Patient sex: F
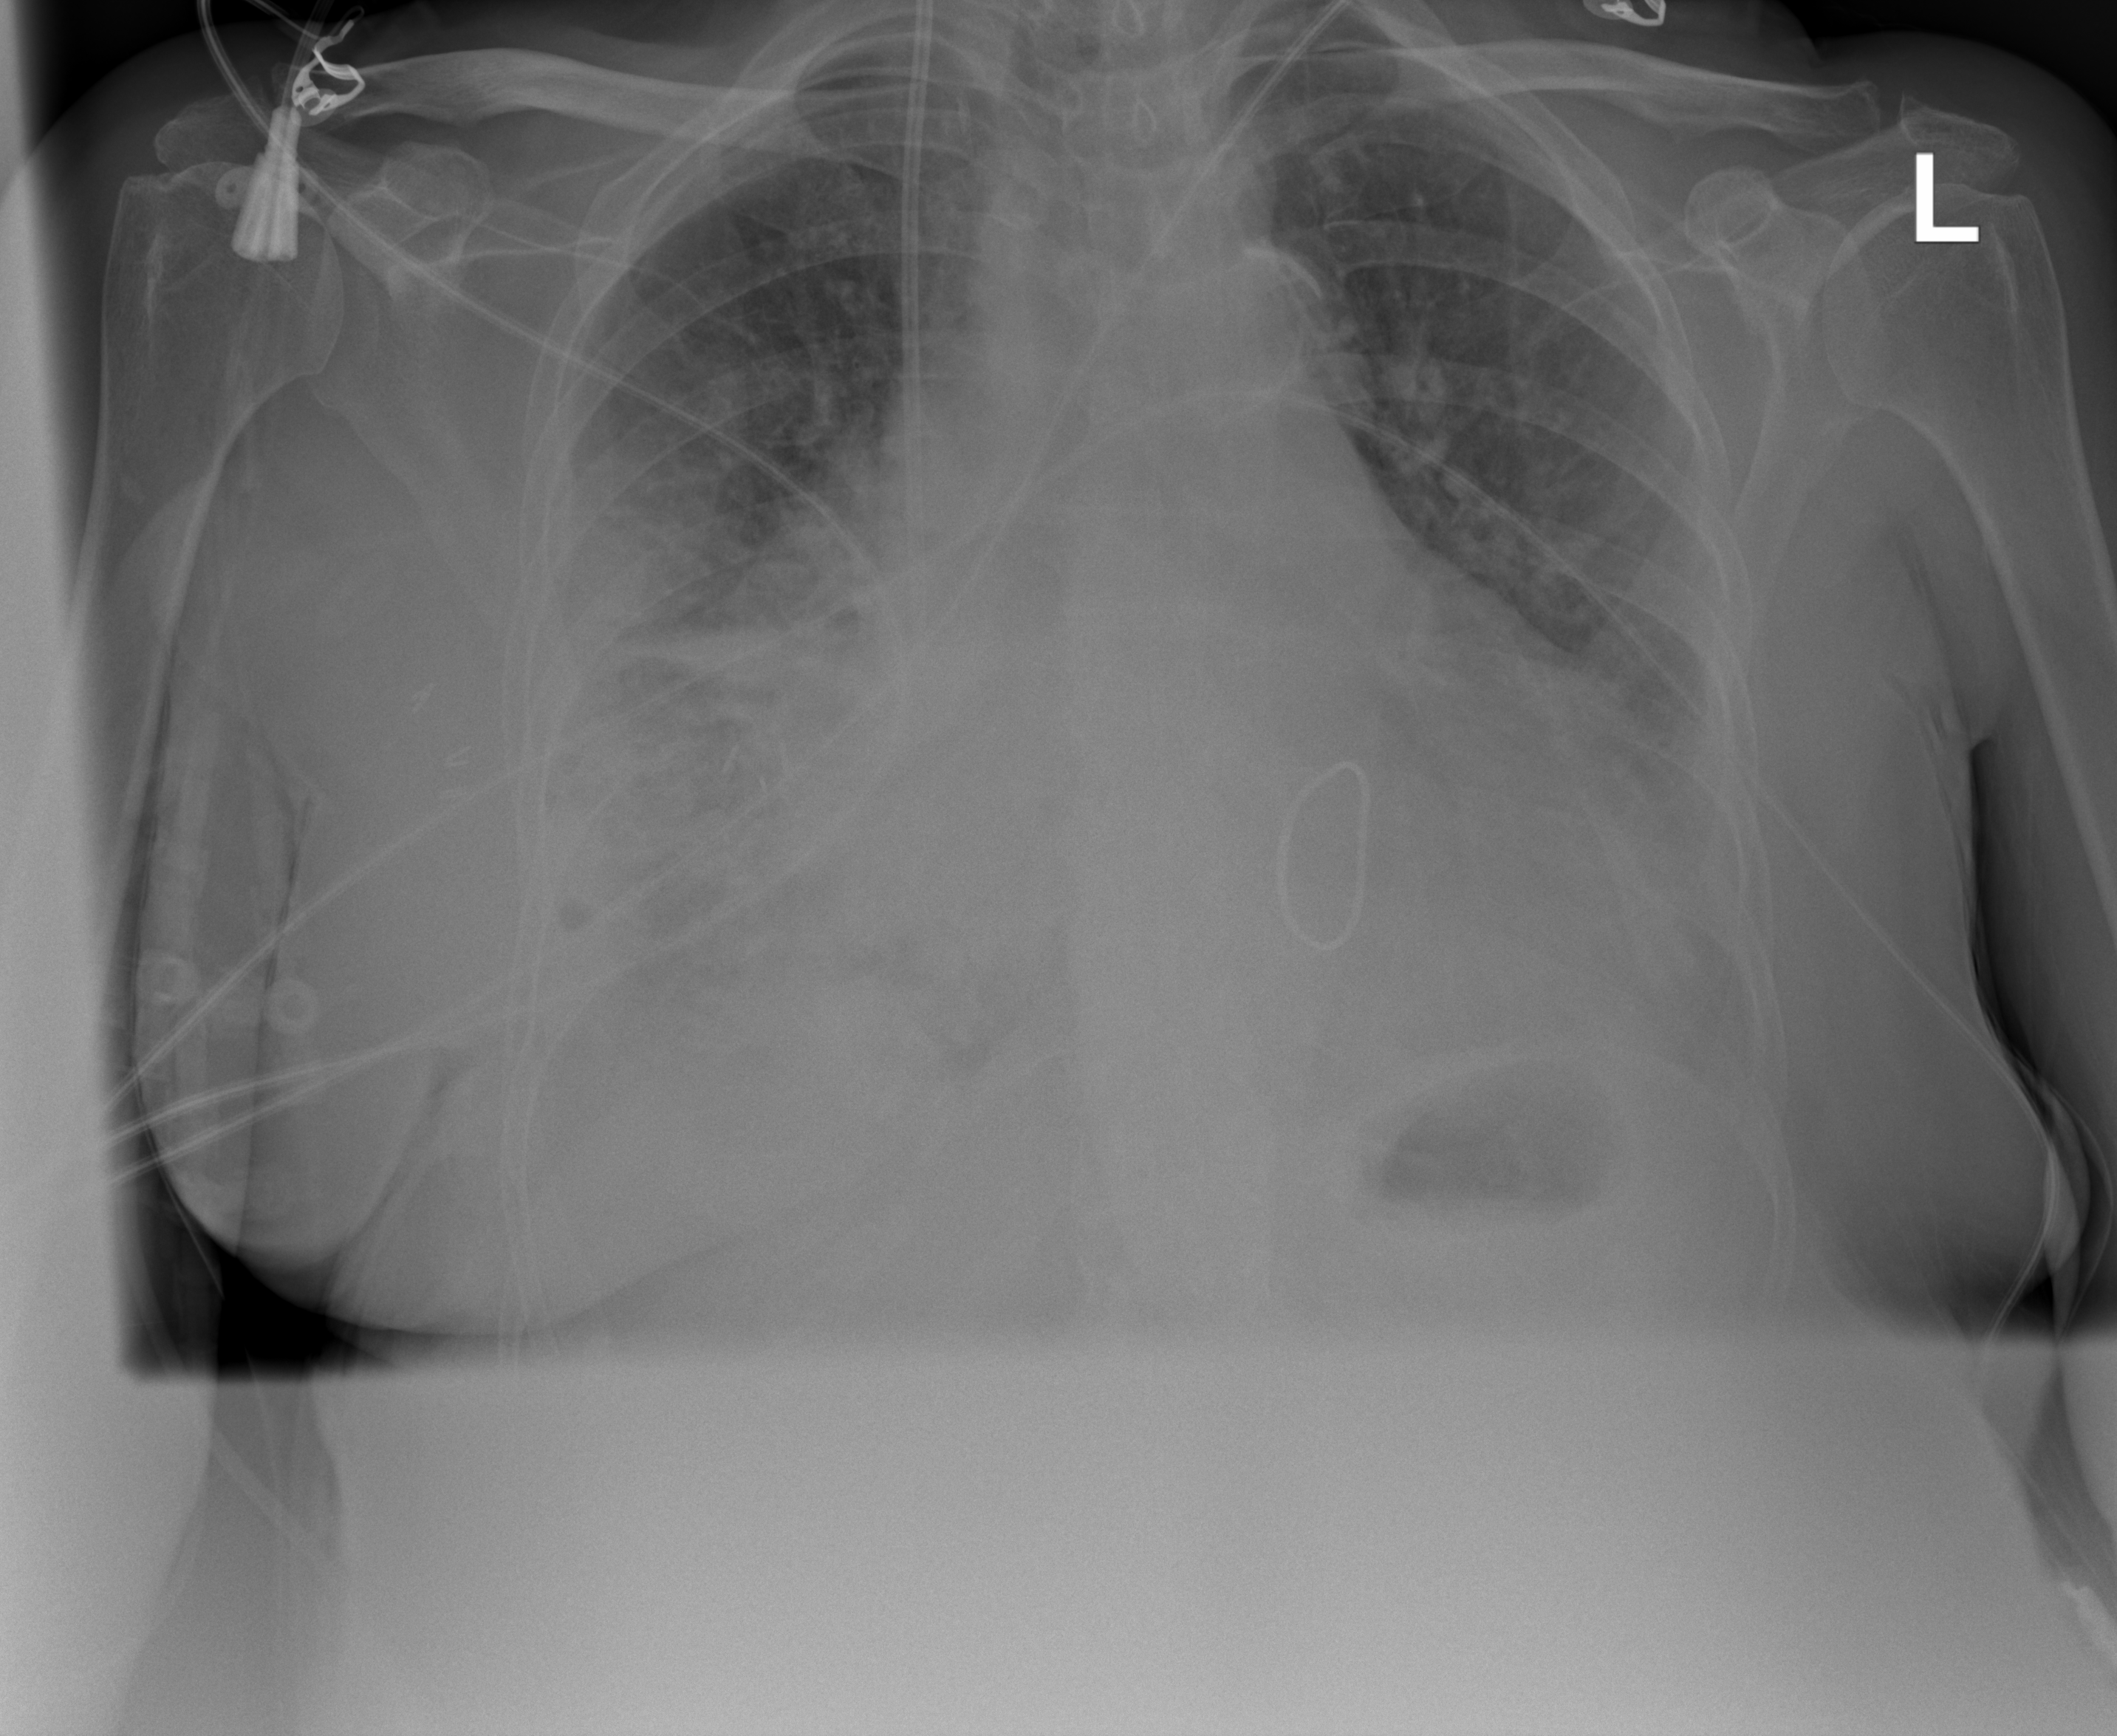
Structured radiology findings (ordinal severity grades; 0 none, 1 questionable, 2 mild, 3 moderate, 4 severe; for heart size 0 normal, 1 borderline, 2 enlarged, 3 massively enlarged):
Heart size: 2
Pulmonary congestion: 2
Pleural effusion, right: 3
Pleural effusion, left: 2
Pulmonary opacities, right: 2
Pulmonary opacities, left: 2
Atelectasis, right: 3
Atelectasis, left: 2